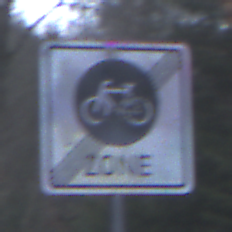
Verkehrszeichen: EndeFahrradzone
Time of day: MorningAfternoon
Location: Outdoor (Nature)
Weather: Overcast
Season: Winter
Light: Natural